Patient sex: M
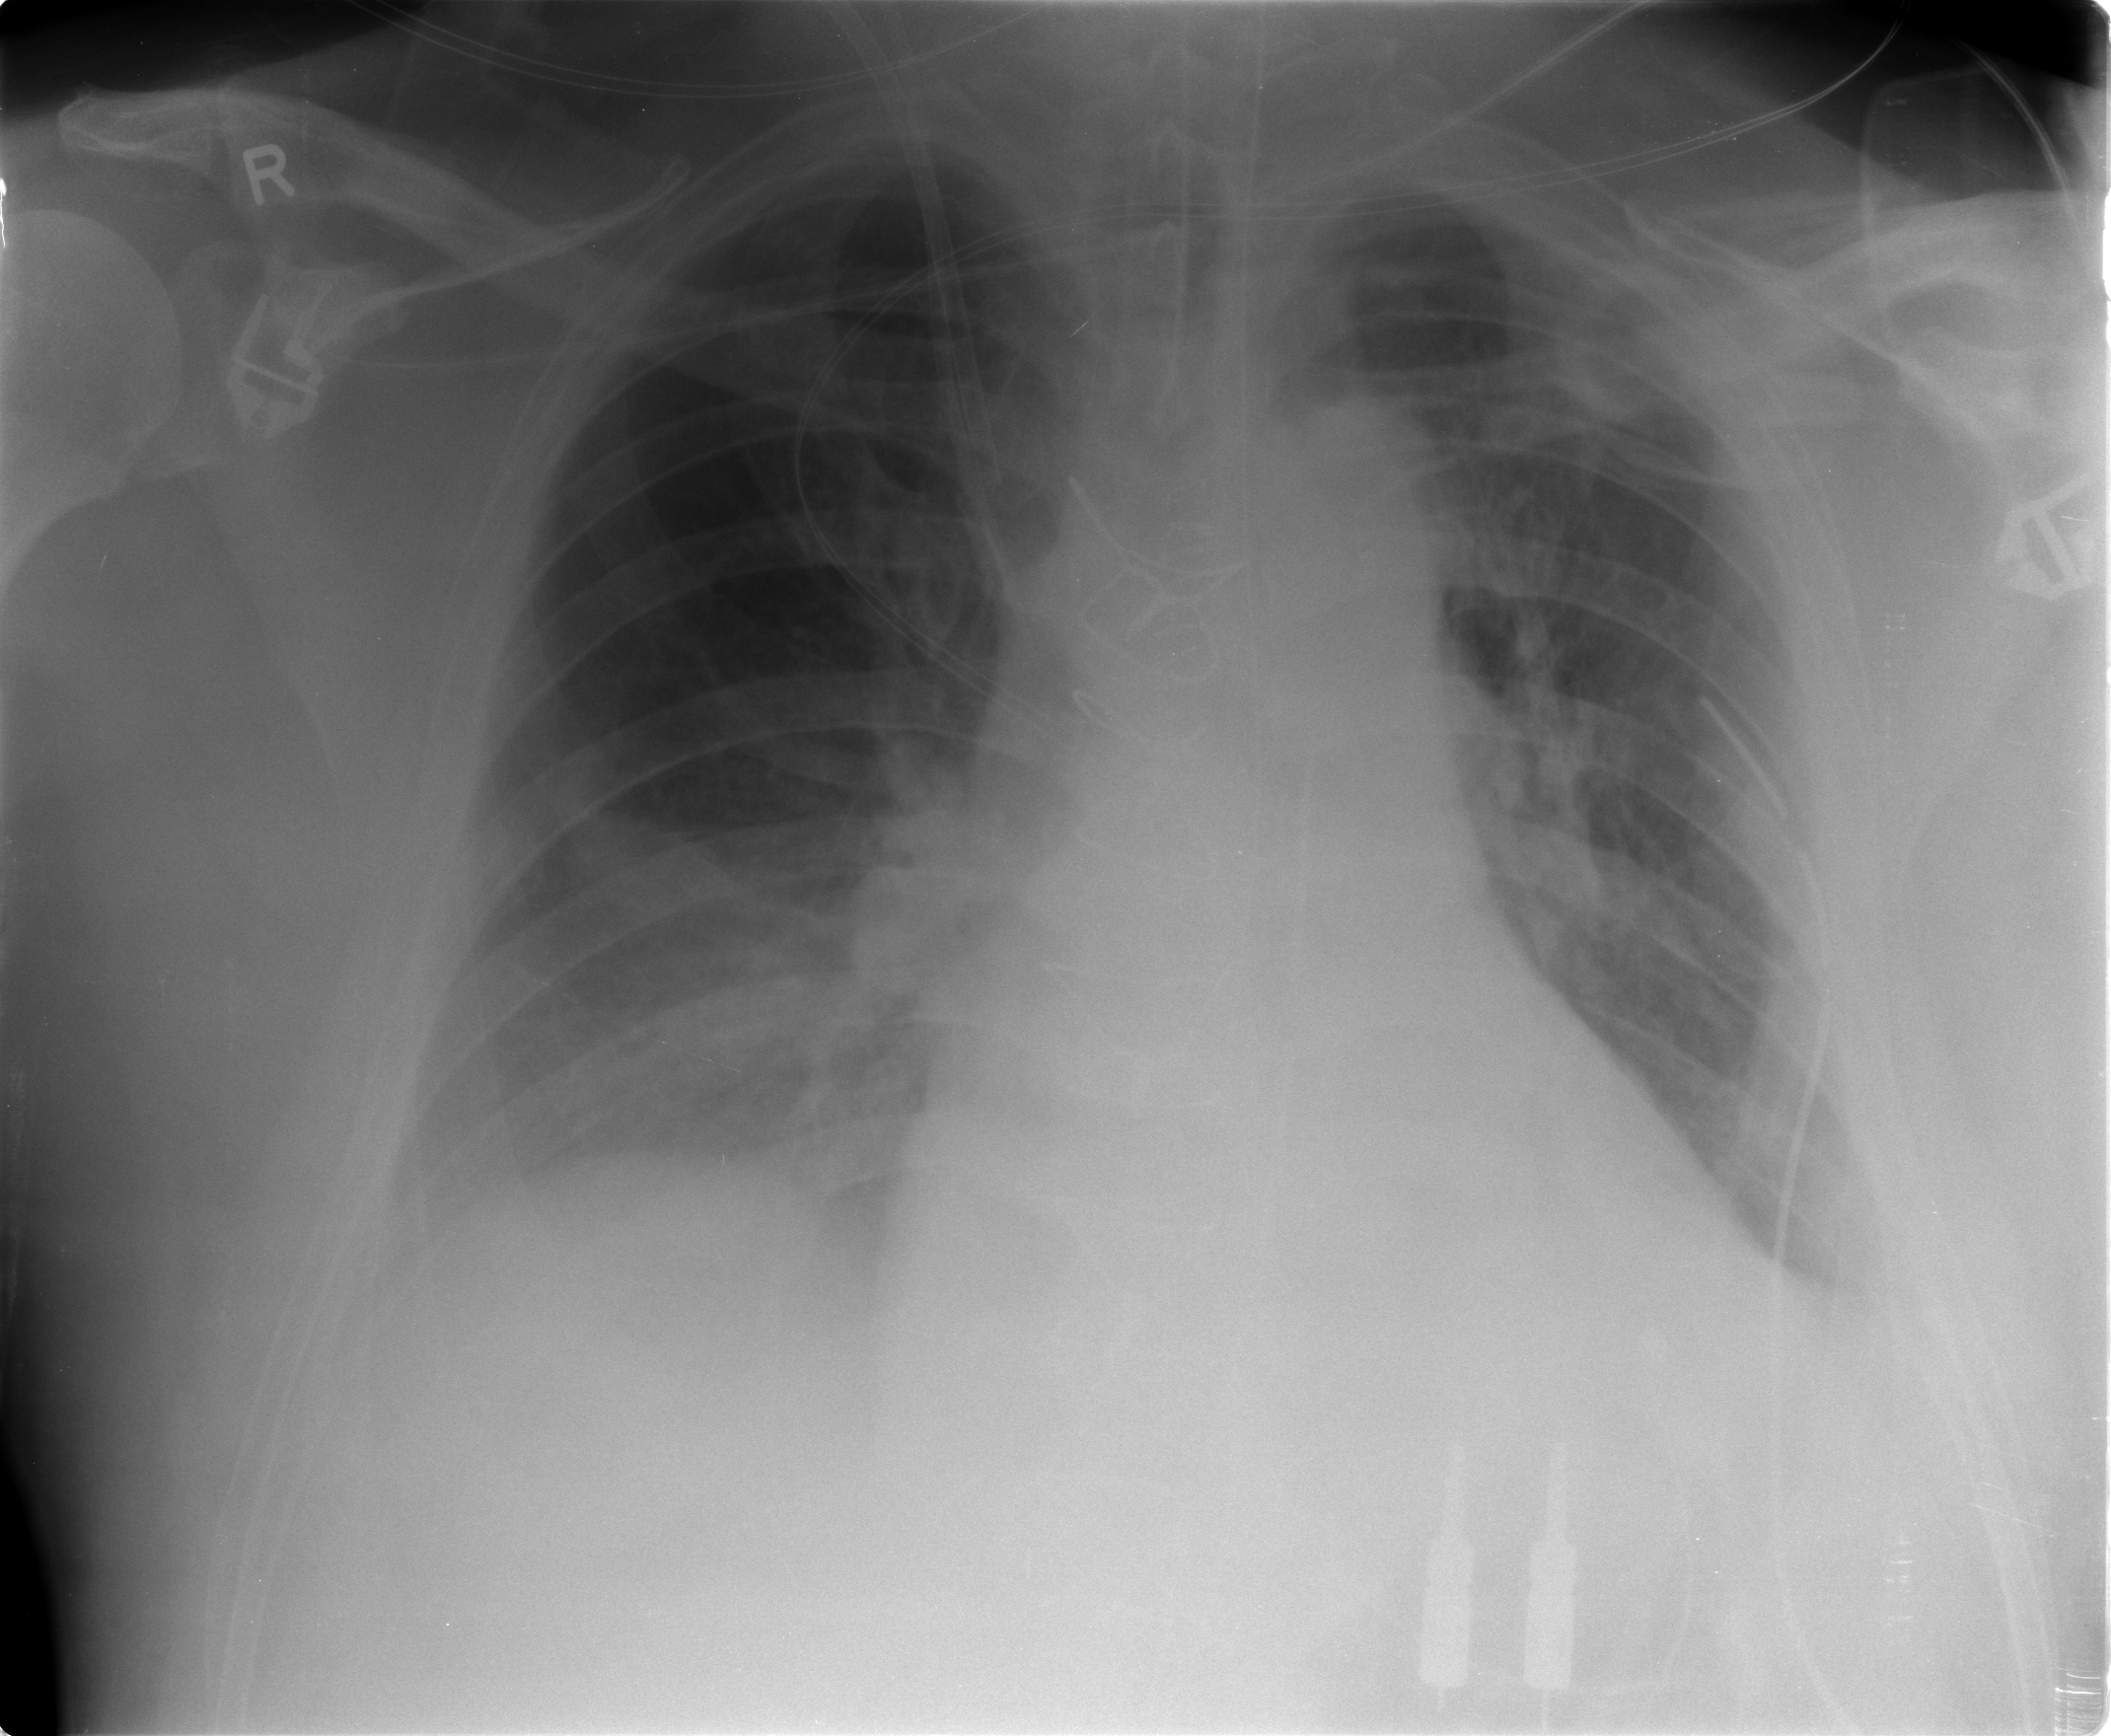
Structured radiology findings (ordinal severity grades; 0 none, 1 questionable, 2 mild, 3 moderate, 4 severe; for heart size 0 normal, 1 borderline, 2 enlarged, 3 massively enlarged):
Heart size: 0
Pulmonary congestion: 2
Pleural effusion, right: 2
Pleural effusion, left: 1
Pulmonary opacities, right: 0
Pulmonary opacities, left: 0
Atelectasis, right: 2
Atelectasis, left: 1